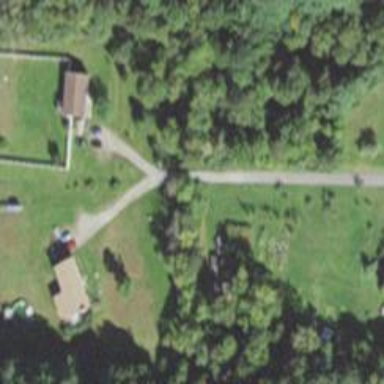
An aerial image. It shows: Residential driveway used as service road.